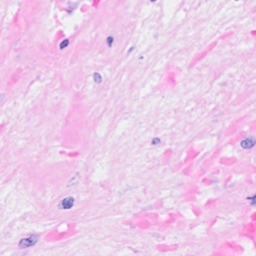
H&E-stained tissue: Breast